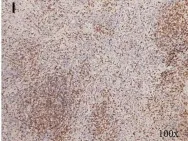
CD 20.
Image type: pathology (immunostaining)